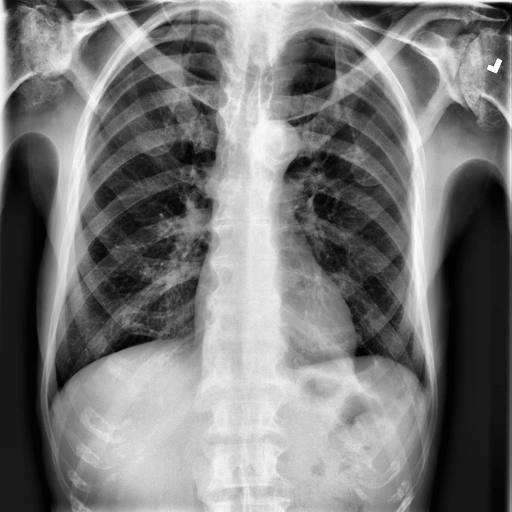
Finding: NORMAL